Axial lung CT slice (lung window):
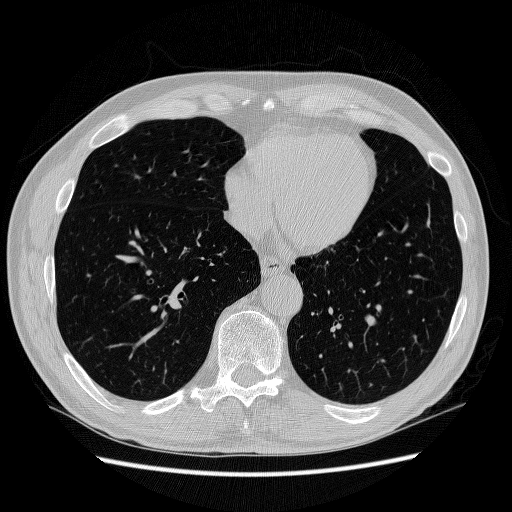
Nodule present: no